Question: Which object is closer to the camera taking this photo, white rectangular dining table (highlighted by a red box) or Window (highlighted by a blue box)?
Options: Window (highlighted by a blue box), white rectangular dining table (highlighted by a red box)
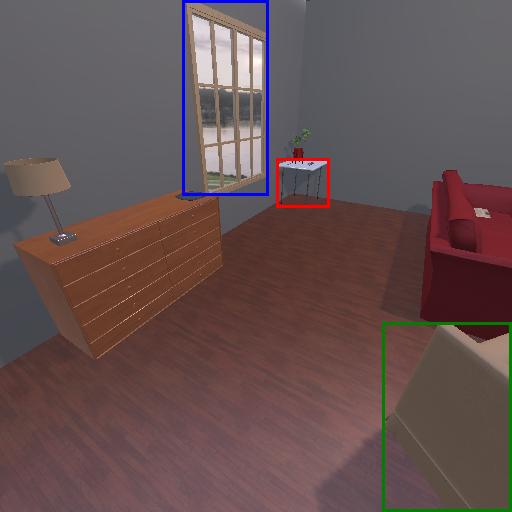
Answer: Window (highlighted by a blue box)